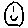
Label: smiley face